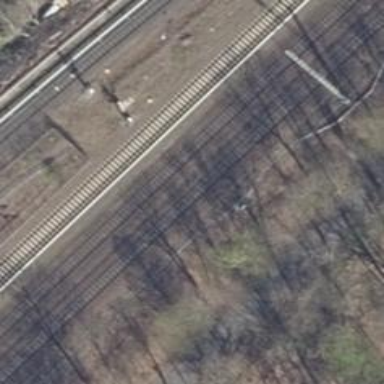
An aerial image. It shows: Contact line indicates electrification.